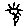
Label: flower